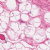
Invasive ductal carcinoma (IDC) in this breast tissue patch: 0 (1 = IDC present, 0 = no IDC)